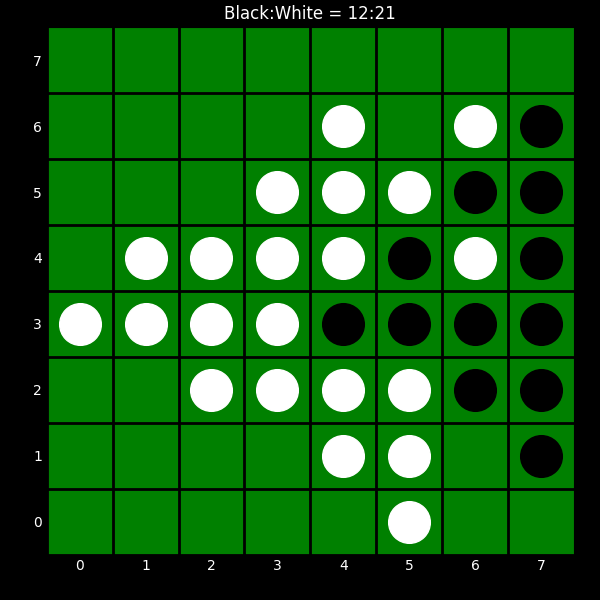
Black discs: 12
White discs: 21